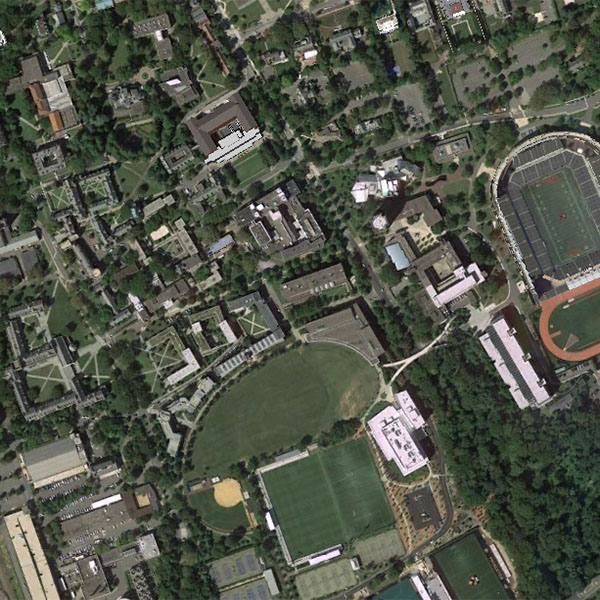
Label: School